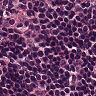
Metastatic tissue present: no